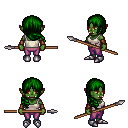
a pixel art fantasy rpg character, female body template, orc, green skin, white pirate shirt, magenta pants, green right-swept hairstyle, cloth bracers, metal boots, spear, four views (front, back, left, right), 2x2 character sprite sheet, small pixel art, hard edges, no anti-aliasing